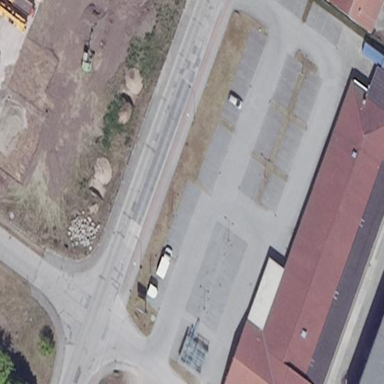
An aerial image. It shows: Retail building.